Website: home-depot
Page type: payment
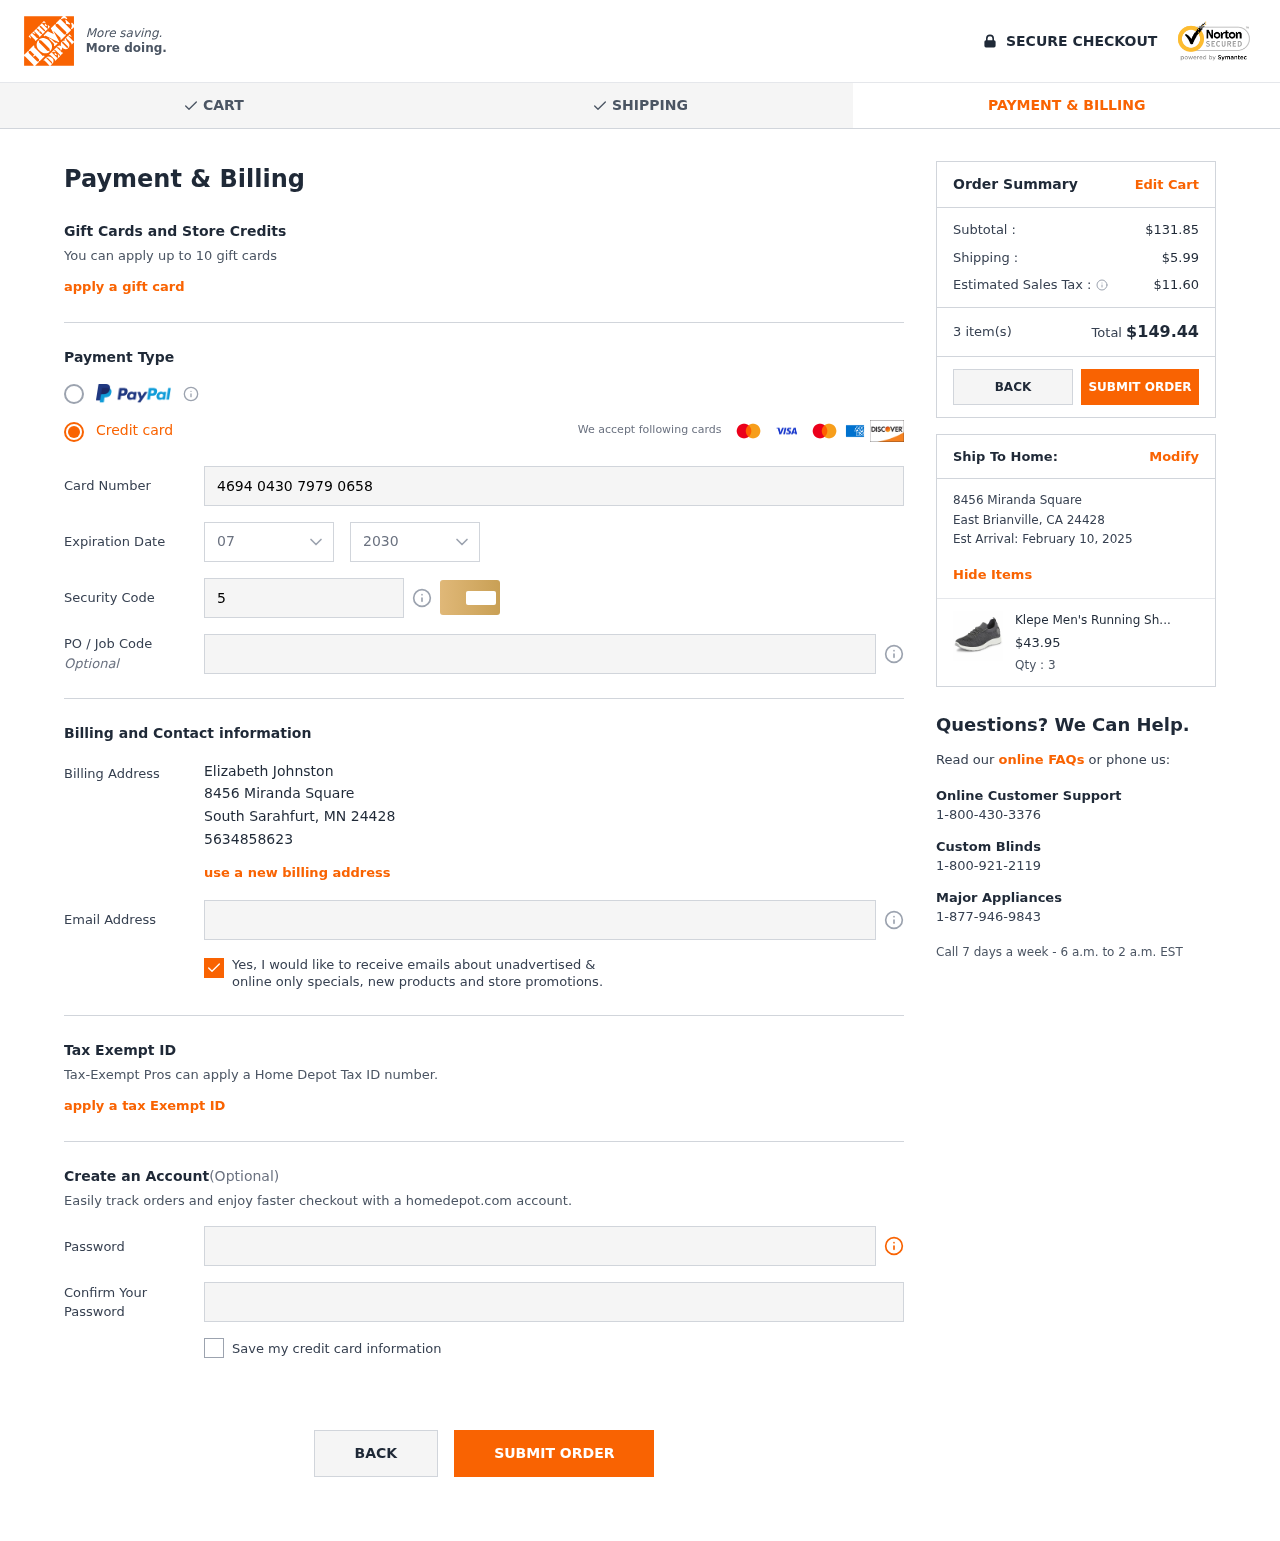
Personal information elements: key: PII_CARD_CVV
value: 584
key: PII_CARD_EXPIRY_MONTH
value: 07
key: PII_CARD_EXPIRY_YEAR
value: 30
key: PII_CARD_NUMBER
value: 4694 0430 7979 0658
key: PII_CITY
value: South Sarahfurt
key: PII_CITY2
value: East Brianville
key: PII_EMAIL
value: elizabethjohnston@yahoo.com
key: PII_FULLNAME
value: Elizabeth Johnston
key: PII_PHONE
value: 5634858623
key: PII_POSTCODE
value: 24428
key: PII_POSTCODE2
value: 24428
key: PII_STATE_ABBR
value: MN
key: PII_STATE_ABBR2
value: CA
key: PII_STREET
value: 8456 Miranda Square
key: PII_STREET2
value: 8456 Miranda Square
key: PII_POSTCODE_FULL
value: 24428
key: PII_POSTCODE_NUMERIC
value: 24428
Product elements: key: PRODUCT1_NAME
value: Klepe Men's Running Shoes
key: PRODUCT1_PRICE
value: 43.95
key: PRODUCT1_QUANTITY
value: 3
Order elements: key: ORDER_SUBTOTAL
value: $131.85
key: ORDER_SHIPPING_COST
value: $5.99
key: ORDER_TAX
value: $11.60
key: ORDER_NUM_ITEMS
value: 3 item(s)
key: ORDER_TOTAL
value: $149.44
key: ORDER_DELIVERY_DATE
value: February 10, 2025